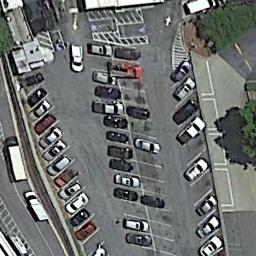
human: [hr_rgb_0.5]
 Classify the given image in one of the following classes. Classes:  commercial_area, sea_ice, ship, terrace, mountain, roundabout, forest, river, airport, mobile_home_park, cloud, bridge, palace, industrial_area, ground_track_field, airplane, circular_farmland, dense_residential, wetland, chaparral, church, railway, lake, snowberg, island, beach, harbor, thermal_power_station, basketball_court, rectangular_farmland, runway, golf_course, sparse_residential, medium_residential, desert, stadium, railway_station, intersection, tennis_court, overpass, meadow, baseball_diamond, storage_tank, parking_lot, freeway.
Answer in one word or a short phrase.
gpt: parking_lot